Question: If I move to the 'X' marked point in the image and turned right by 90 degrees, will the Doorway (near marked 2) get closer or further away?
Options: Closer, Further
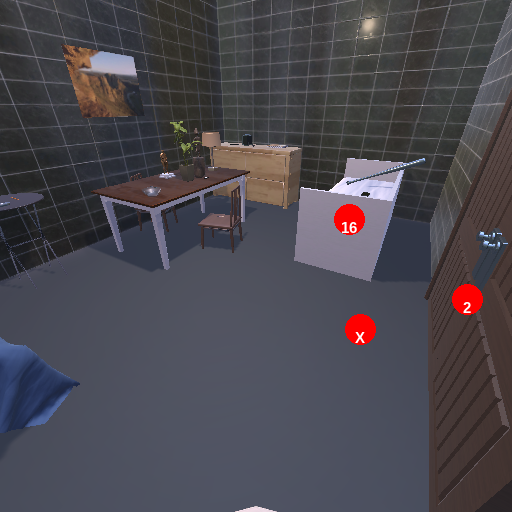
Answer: Closer